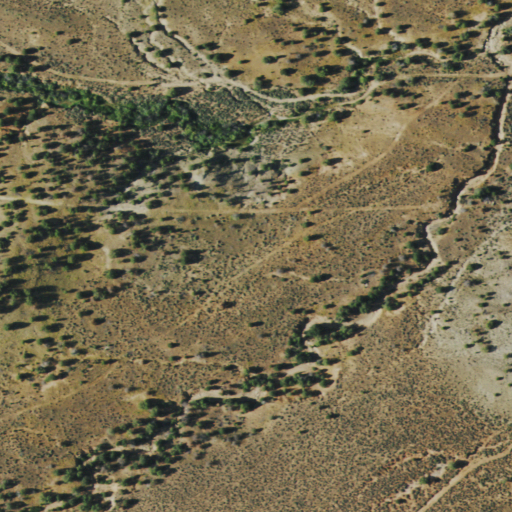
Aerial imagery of valley in Colorado named Sinbad Valley containing shrub and evergreen forest